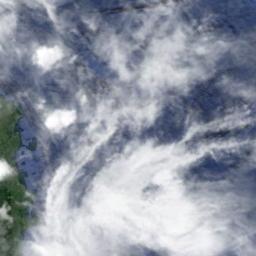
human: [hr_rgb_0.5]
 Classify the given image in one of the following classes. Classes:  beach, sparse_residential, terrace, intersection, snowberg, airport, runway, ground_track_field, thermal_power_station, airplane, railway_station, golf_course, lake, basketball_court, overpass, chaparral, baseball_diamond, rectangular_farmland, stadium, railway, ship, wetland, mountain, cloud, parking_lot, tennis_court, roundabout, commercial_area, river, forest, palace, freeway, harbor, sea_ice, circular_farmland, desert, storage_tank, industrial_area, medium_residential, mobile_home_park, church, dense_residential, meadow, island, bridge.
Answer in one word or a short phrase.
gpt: cloud